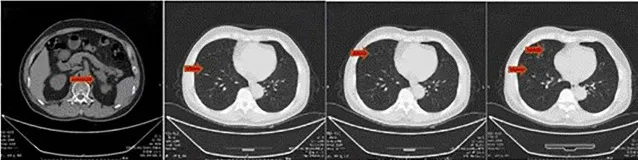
(C) Thoracic and abdominal CT scan after maintenance therapy for 8 months (2021-11): a mass in the left adrenal gland area with a cross-section of approximately 41 mm x 28 mm. The size of multiple bilateral lung metastasis further decreased.
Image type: radiology (ct)